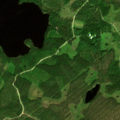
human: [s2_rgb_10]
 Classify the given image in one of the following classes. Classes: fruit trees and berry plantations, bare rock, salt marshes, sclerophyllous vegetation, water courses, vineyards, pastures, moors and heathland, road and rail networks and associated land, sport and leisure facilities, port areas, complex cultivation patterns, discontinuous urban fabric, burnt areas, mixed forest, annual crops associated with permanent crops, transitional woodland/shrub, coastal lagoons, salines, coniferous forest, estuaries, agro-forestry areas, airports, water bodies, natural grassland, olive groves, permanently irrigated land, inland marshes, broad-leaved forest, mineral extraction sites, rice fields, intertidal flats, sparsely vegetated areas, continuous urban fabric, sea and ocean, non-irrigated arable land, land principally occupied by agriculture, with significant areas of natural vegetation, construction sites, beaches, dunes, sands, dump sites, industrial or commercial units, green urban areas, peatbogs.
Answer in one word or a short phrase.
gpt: coniferous forest, mixed forest, water bodies